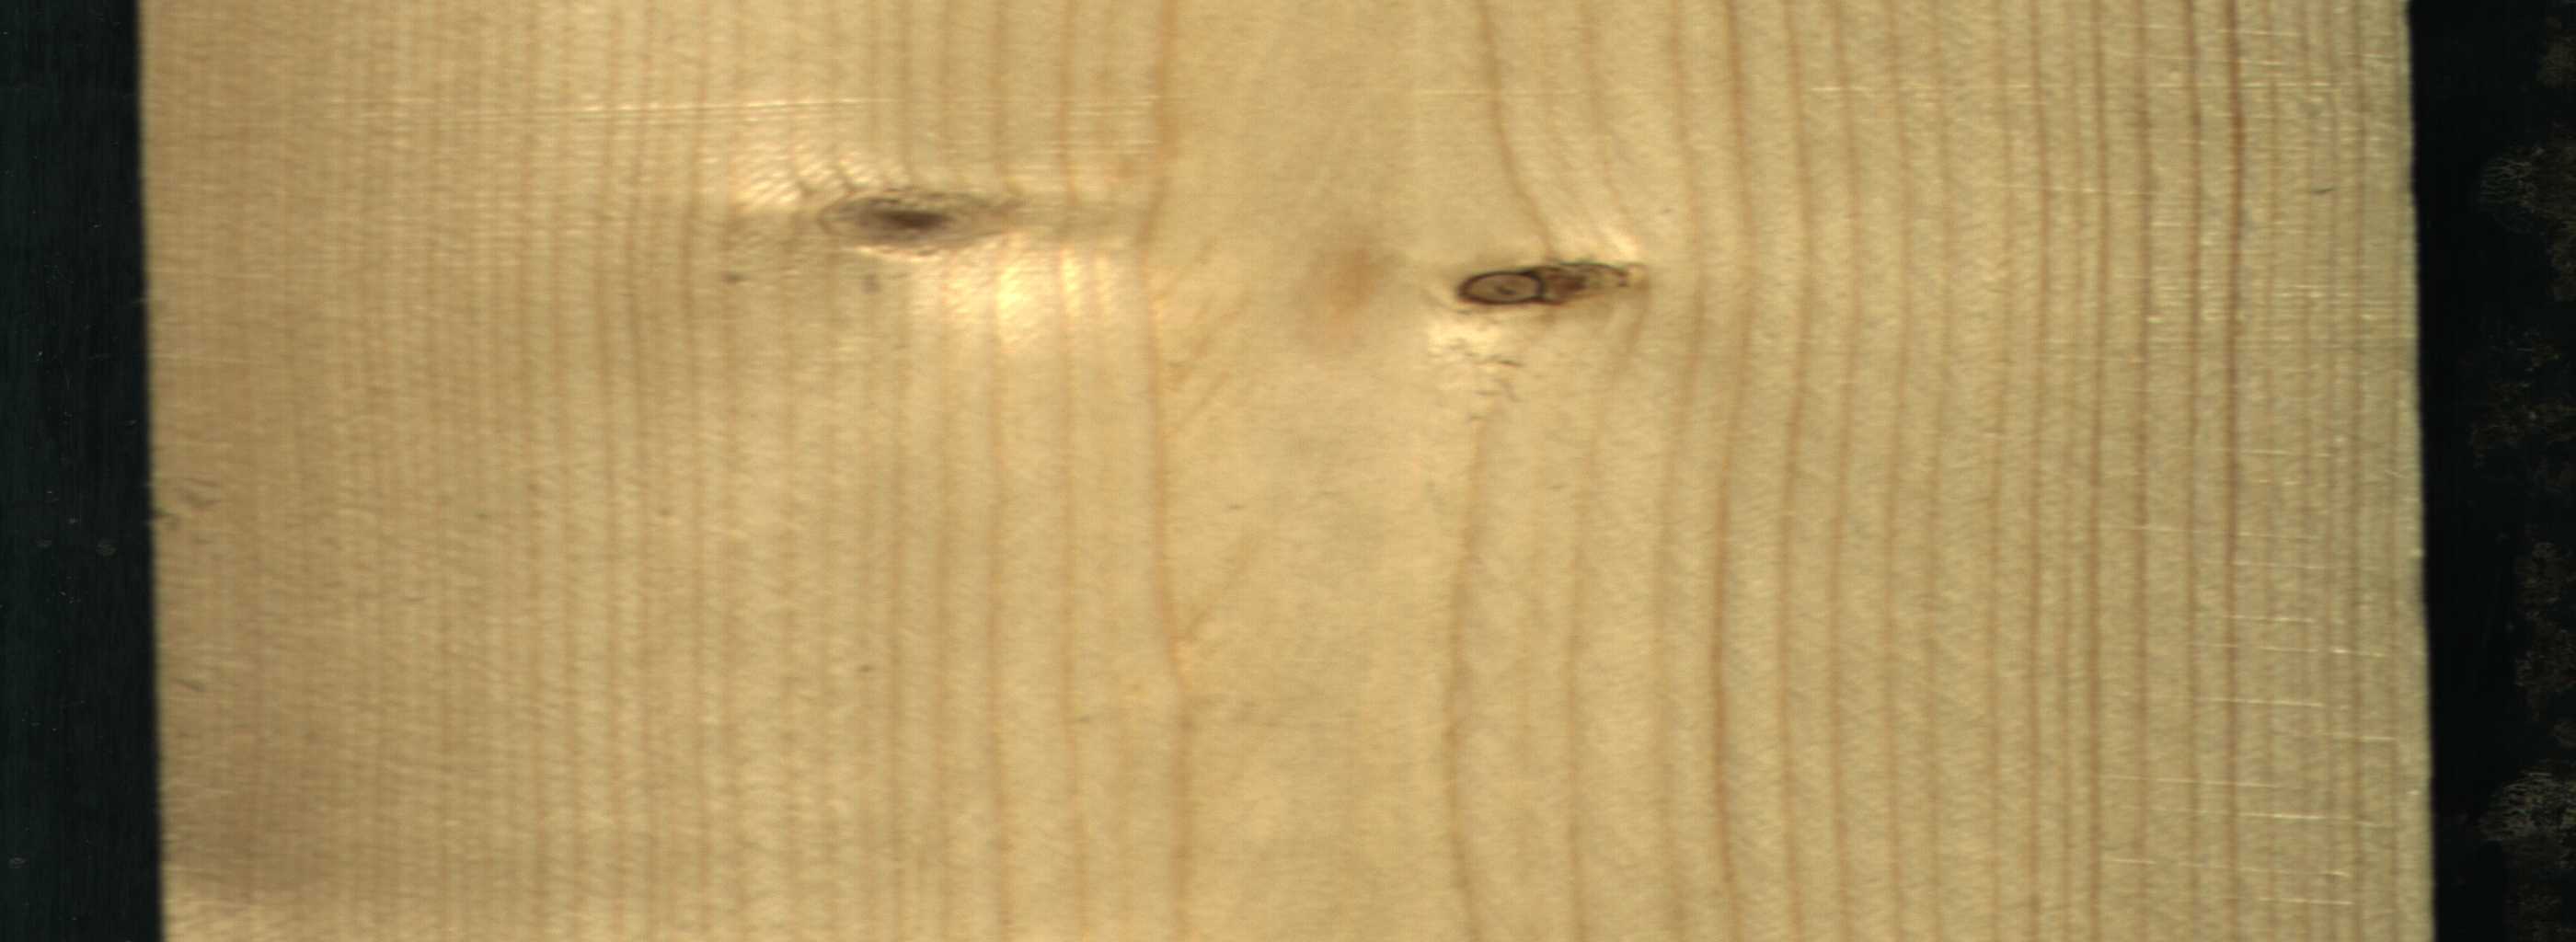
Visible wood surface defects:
Dead_Knot
Live_Knot